Question: We're experiencing a strange issue with our local NuGet package server. Over time, it appears that packages become unavailable, (e.g., just opening the file in Package Explorer) or just create a new build / version of the package.
Here's a picture of the error that comes back:

We're using IIS6 to host the NuGet server, using the latest NuGet packages for the server (server and core version 1.5.20902.9026)
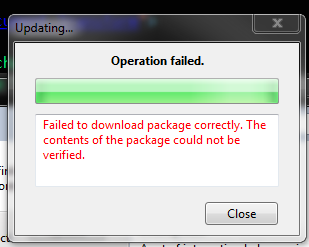
Answer: This is actually a bug in NuGet.Server. There's a race condition that causes the feed to get a stale hashcode. You can follow the various discussions about it on nuget.
- <URL>